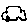
Label: car